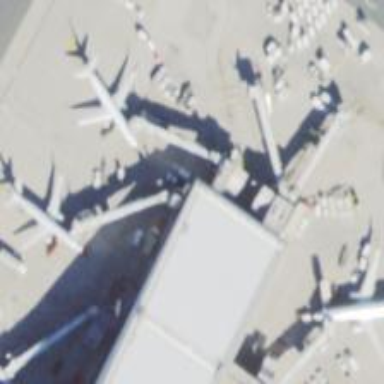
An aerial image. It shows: Airport gate.